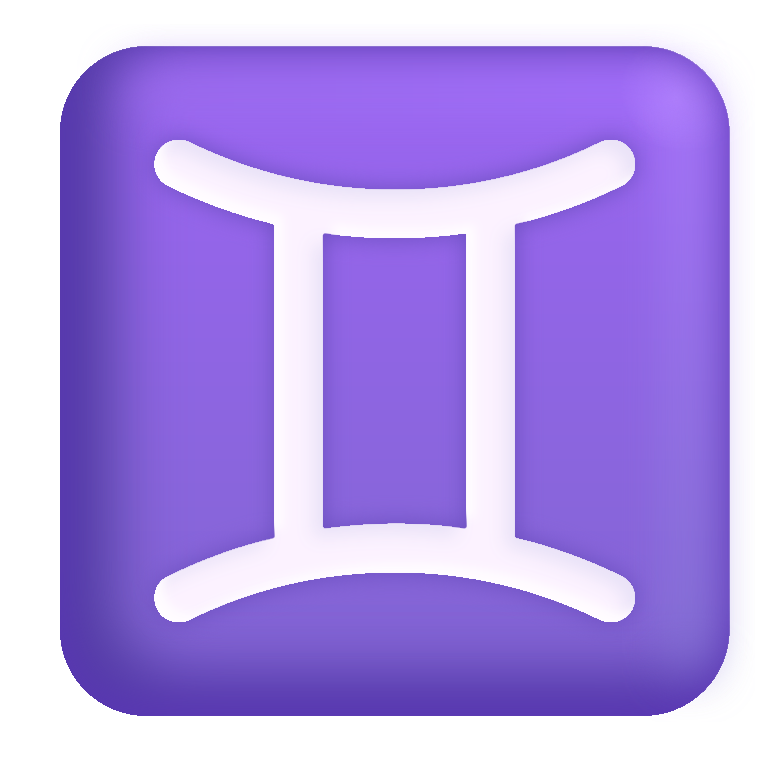
gemini color